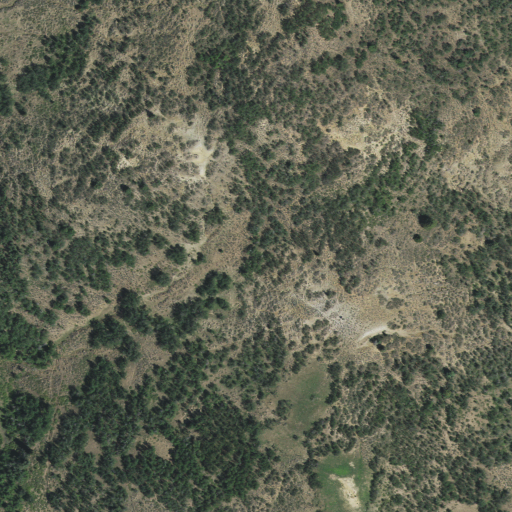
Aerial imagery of cape in Utah named Corry Point containing deciduous forest, shrub, evergreen forest, and mixed forest